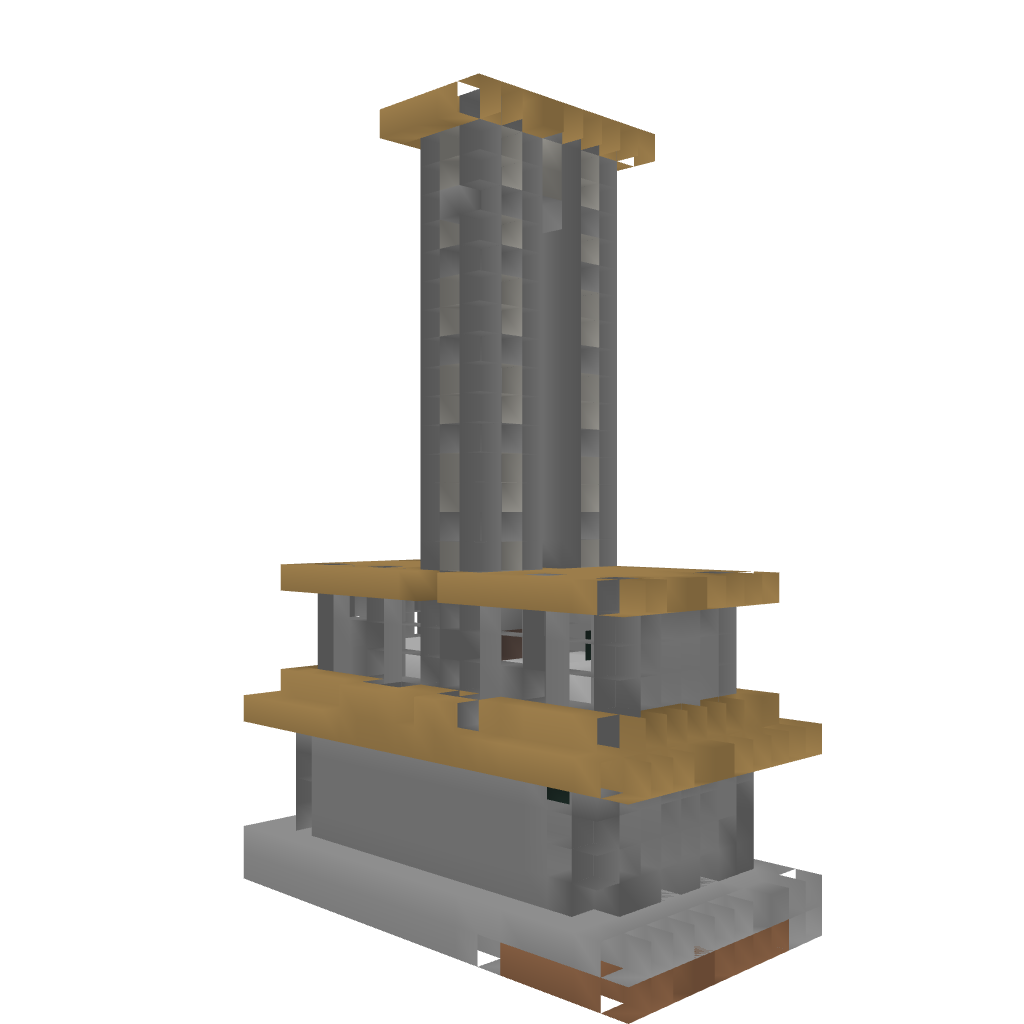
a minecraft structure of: Iron Arrow